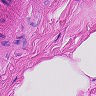
Metastatic tissue present: no